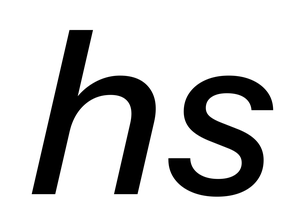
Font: InstrumentSans-Italic_Medium_Italic